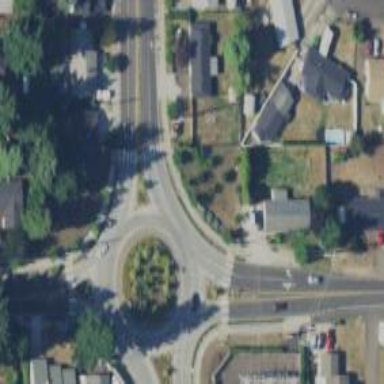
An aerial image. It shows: Secondary road leading to roundabout.